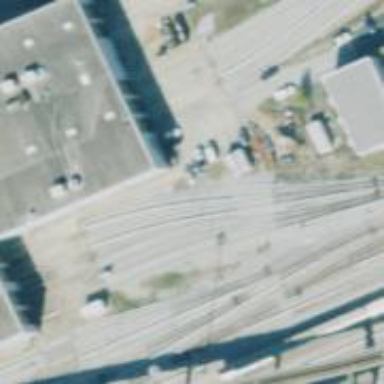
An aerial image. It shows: Electrified rail in service yard.